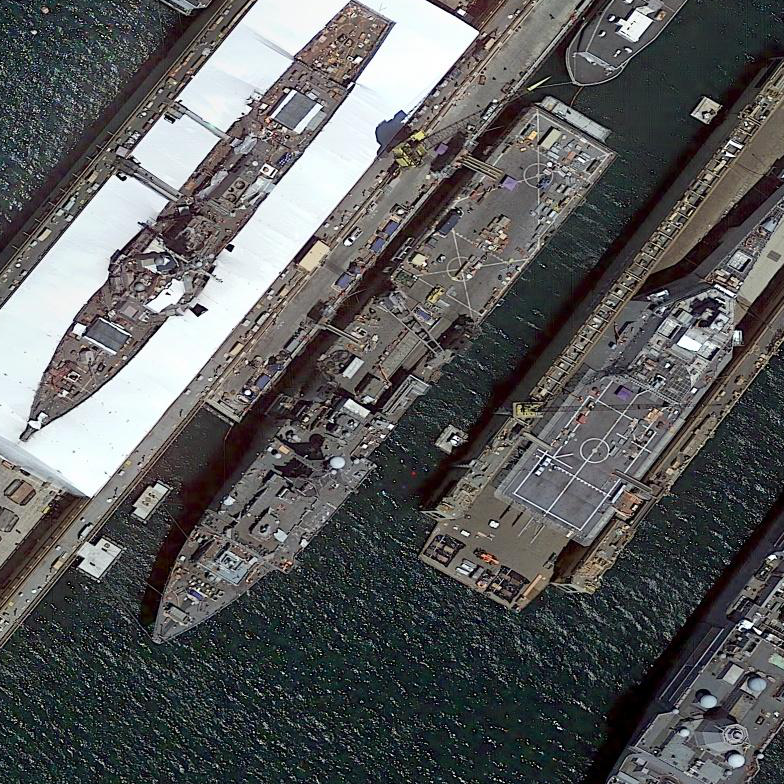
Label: combat